Field crop: maize
Growth stage: 2
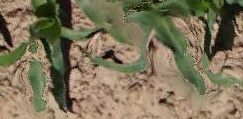
Species: maize